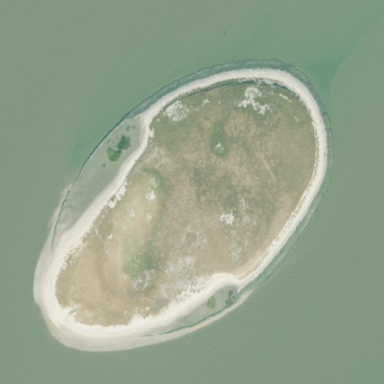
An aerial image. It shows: Islet located along the natural coastline.